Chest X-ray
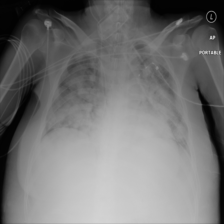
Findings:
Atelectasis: negative
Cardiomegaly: negative
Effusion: negative
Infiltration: negative
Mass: negative
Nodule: negative
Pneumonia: negative
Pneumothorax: negative
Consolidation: negative
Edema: negative
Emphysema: negative
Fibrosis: negative
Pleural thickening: negative
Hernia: negative